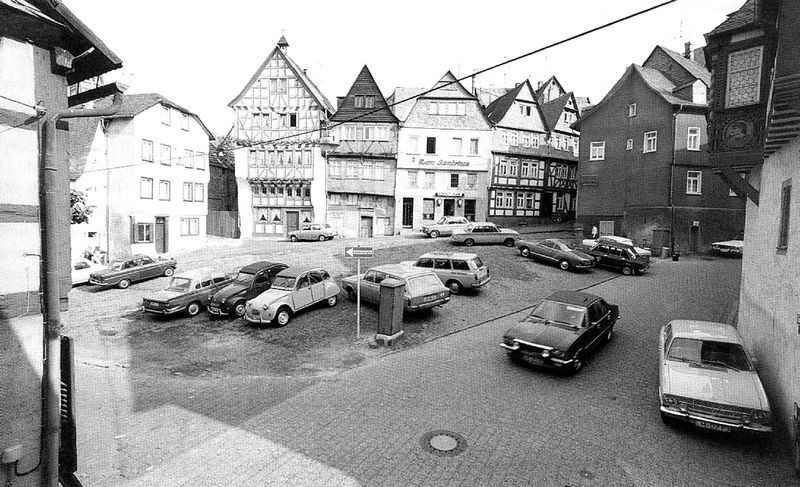
Titel: Limburg a.d. Lahn, Haus Rütsche 11
Standort: Limburg a.d. Lahn (EU - D - H)
Schlagwörter: stadt, fenster, dach, häuser, vorbau, ente, fassaden, pflaster, platz, foto, fotografie, erker, gehsteig, kabel, regenrinne, fachwerk, marktplatz, autos, dachrinne, parkplatz, strassenschild, stromleitung, fes, altstadt, gulli, kombi, einbahnstrasse, d#cher, pkws, stromkasten